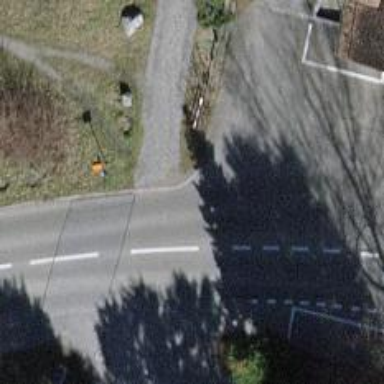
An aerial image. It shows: Guidepost with information.